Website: apple
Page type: account-selection
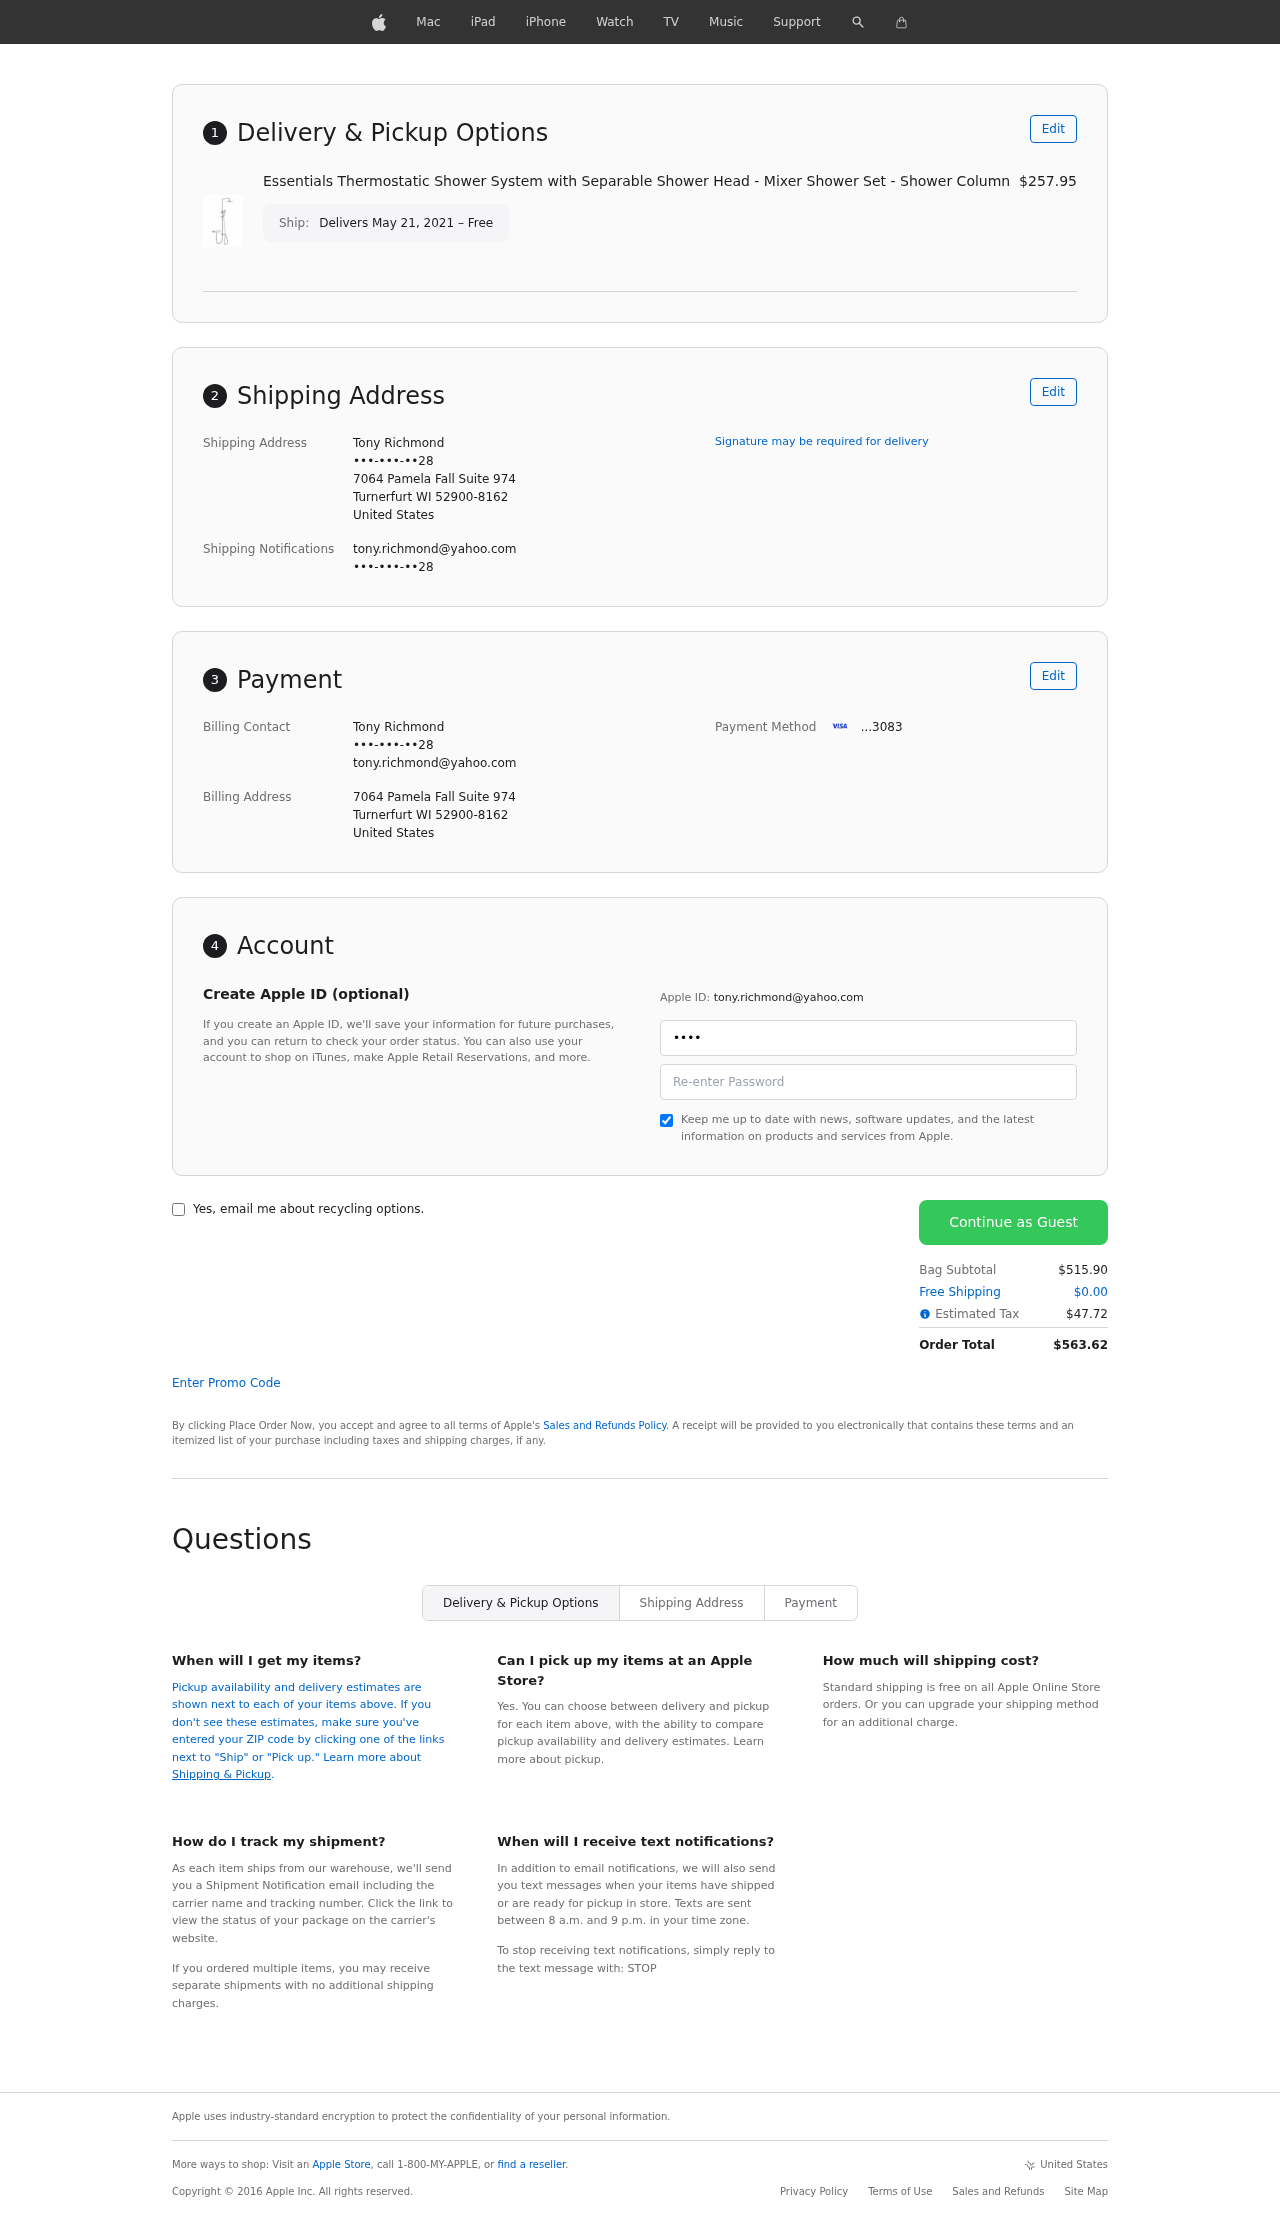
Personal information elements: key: PII_CARD_LAST4
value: ...3083
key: PII_CITY
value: Turnerfurt
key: PII_COUNTRY
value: United States
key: PII_EMAIL
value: tony.richmond@yahoo.com
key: PII_FULLNAME
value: Tony Richmond
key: PII_PHONE
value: •••-•••-••28
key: PII_POSTCODE_FULL
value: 52900-8162
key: PII_POSTCODE_FULL
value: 52900
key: PII_STATE_ABBR
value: WI
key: PII_STREET
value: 7064 Pamela Fall Suite 974
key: PII_PHONE2
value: •••-•••-••28
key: PII_FIRSTNAME
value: Tony
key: PII_LASTNAME
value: Richmond
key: PII_FULLNAME2
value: Tony Richmond
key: PII_FULLNAME3
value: Tony Richmond
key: PII_FIRSTNAME2
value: Tony
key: PII_FIRSTNAME3
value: Tony
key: PII_LASTNAME2
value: Richmond
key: PII_LASTNAME3
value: Richmond
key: PII_FIRSTNAME_DERIVED
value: Tony
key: PII_LASTNAME_DERIVED
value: Richmond
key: PII_FULLNAME_DERIVED
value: Tony Richmond
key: PII_NAME_FULL_DERIVED
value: Tony Richmond
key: PII_PHONE3
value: •••-•••-••28
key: PII_EMAIL2
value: tony.richmond@yahoo.com
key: PII_EMAIL3
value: tony.richmond@yahoo.com
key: PII_POSTCODE
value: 52900
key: PII_POSTCODE_EXT
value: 8162
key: PII_POSTCODE_NUMERIC
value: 52900
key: PII_POSTCODE_EXT_NUMERIC
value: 8162
Product elements: key: PRODUCT1_NAME
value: Essentials Thermostatic Shower System with Separable Shower Head - Mixer Shower Set - Shower Column
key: PRODUCT1_PRICE
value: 257.95
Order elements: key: ORDER_DELIVERY_DATE
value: Delivers May 21, 2021 – Free
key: ORDER_SUBTOTAL
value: $515.90
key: ORDER_SHIPPING_COST
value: $0.00
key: ORDER_TAX
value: $47.72
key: ORDER_TOTAL
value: $563.62